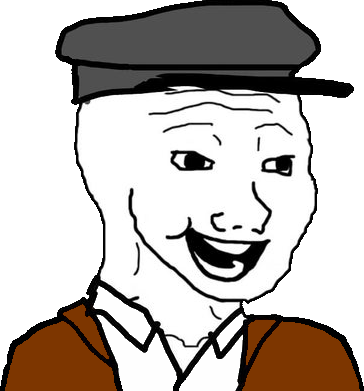
Label: 5_Bloomer